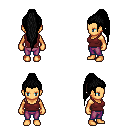
a pixel art fantasy rpg character, female body template, human, tanned skin, maroon pirate shirt, magenta pants, black extra-long topknot hairstyle, four views (front, back, left, right), 2x2 character sprite sheet, small pixel art, hard edges, no anti-aliasing